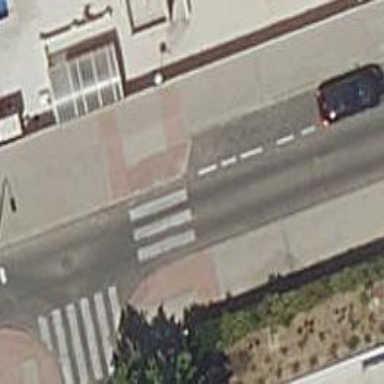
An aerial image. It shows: Zebra crossing on the road.